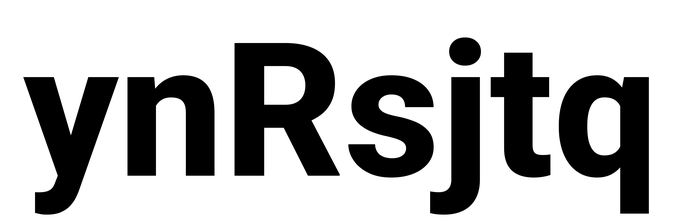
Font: Roboto_ExtraBold